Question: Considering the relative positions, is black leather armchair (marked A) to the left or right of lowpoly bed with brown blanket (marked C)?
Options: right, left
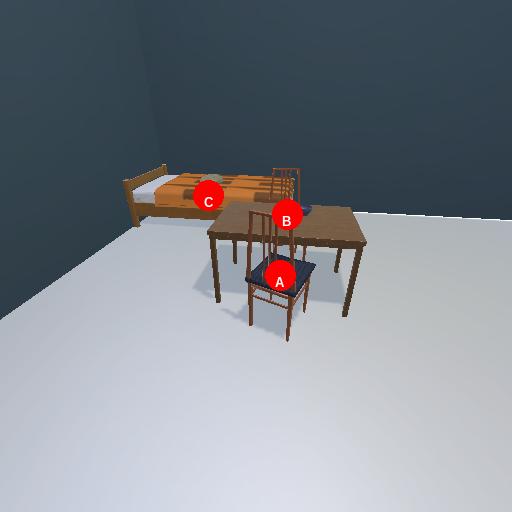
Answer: right